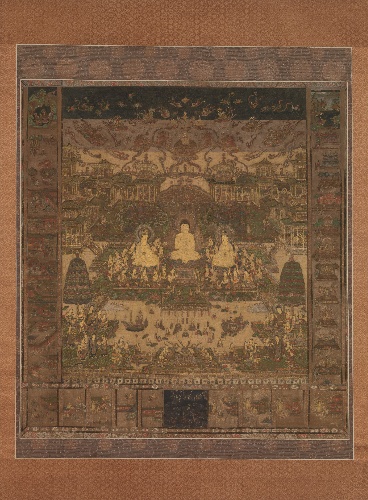
Title: 當麻曼荼羅図 |Taima Mandala
Date: probably late 14th century
Object type: Hanging scroll
Classification: Paintings
Medium: Hanging scroll; color and gold on silk
Culture: Japan
Period: Nanbokuchō period (1336–92)
Dimensions: Image: 52 1/2 in. × 48 in. (133.4 × 121.9 cm)
Overall with mounting: 98 1/4 × 57 7/8 in. (249.6 × 147 cm)
Overall with knobs: 98 1/4 × 60 3/8 in. (249.6 × 153.4 cm)
Department: Asian Art
Credit line: Fletcher Fund, 1927
Accession year: 1927
Repository: Metropolitan Museum of Art, New York, NY
Tags: Buddhism|Bodhisattvas|Buddha|Pavilions